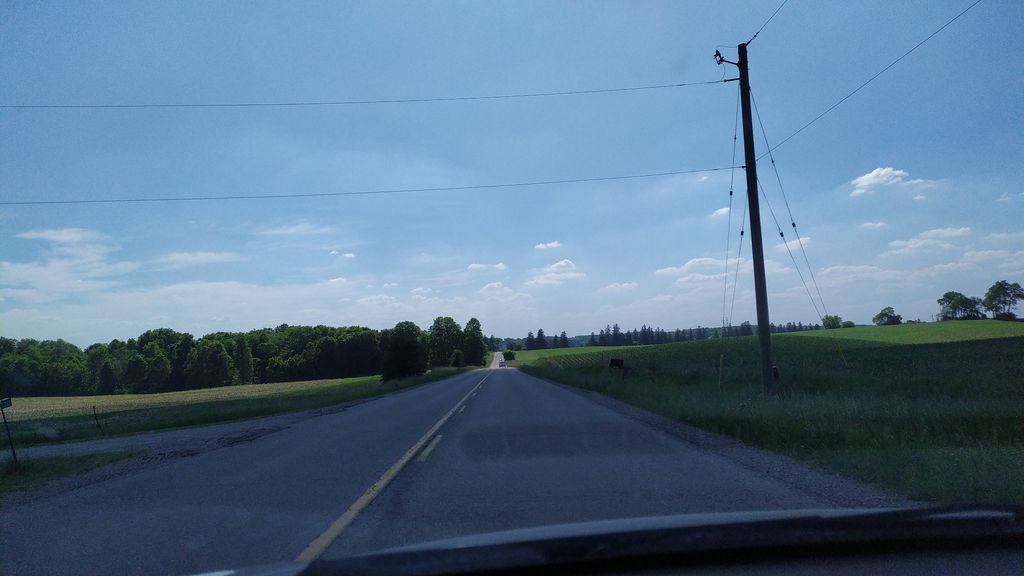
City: kitchener-waterloo